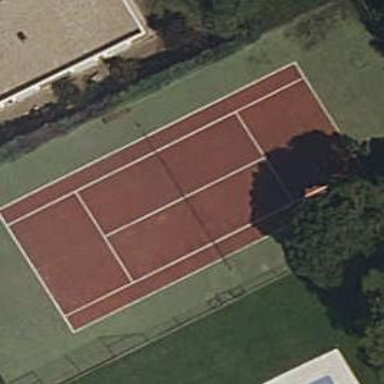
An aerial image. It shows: Tennis court on the leisure land pitch.